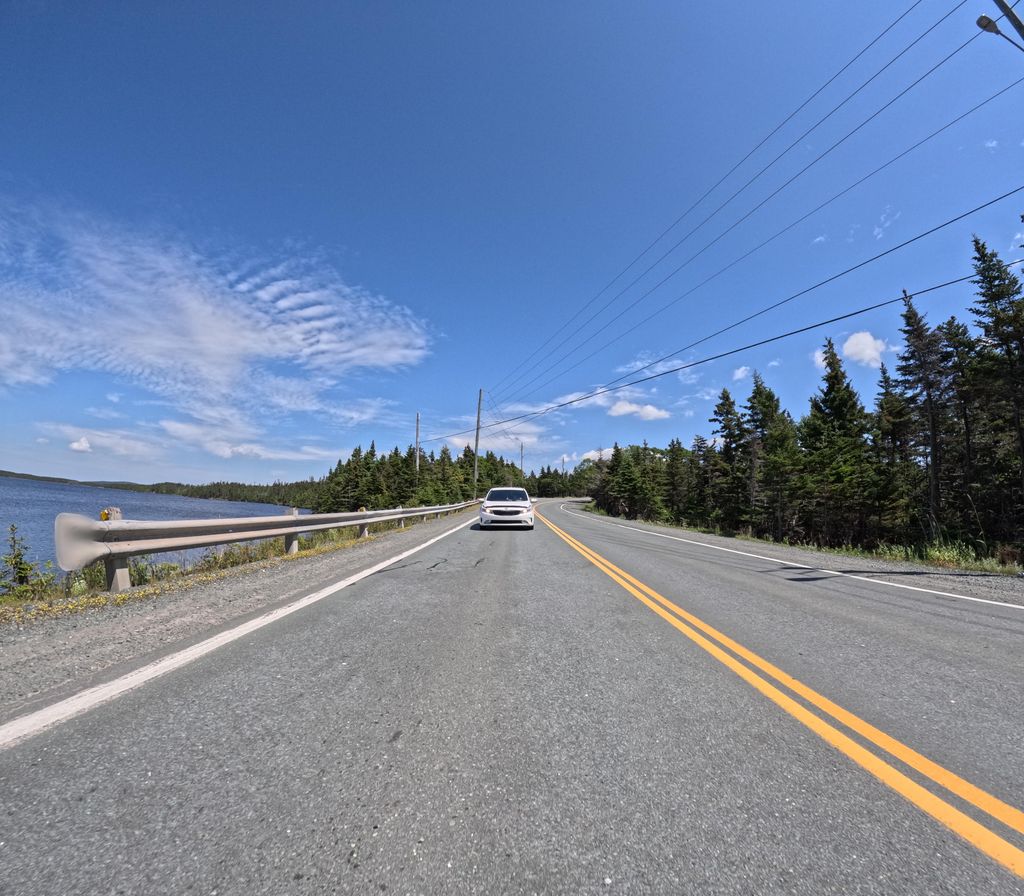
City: st_johns